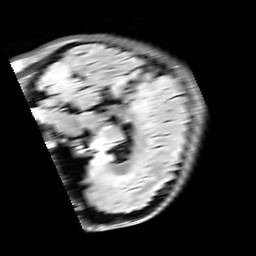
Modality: FLAIR
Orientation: sagittal
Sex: female
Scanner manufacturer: siemens
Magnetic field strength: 3 T
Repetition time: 10 s
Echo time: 0.09 s